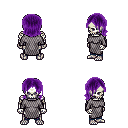
a pixel art fantasy rpg character, male body template, skeleton, chain mail, magenta pants, purple long bangs hairstyle, four views (front, back, left, right), 2x2 character sprite sheet, small pixel art, hard edges, no anti-aliasing